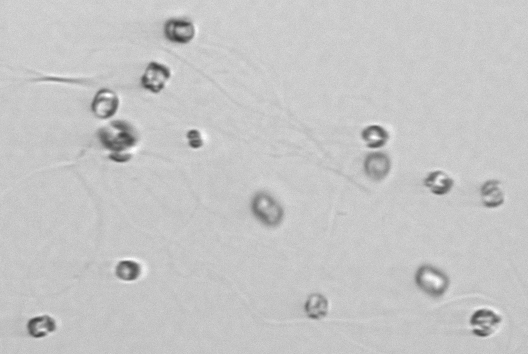
Label: Thalassiosira_sp_aff_mala